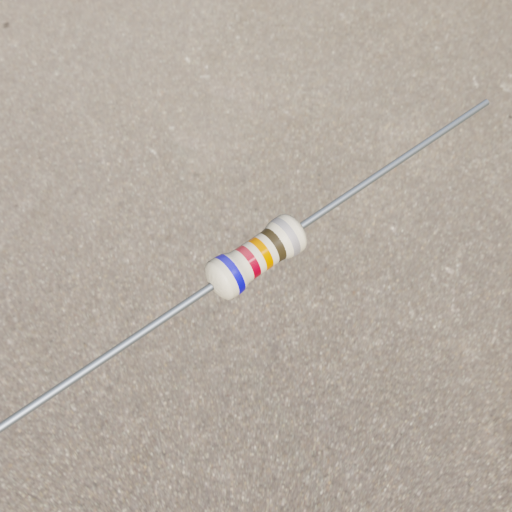
Resistor colour bands (in order): blue, red, orange, brown, silver